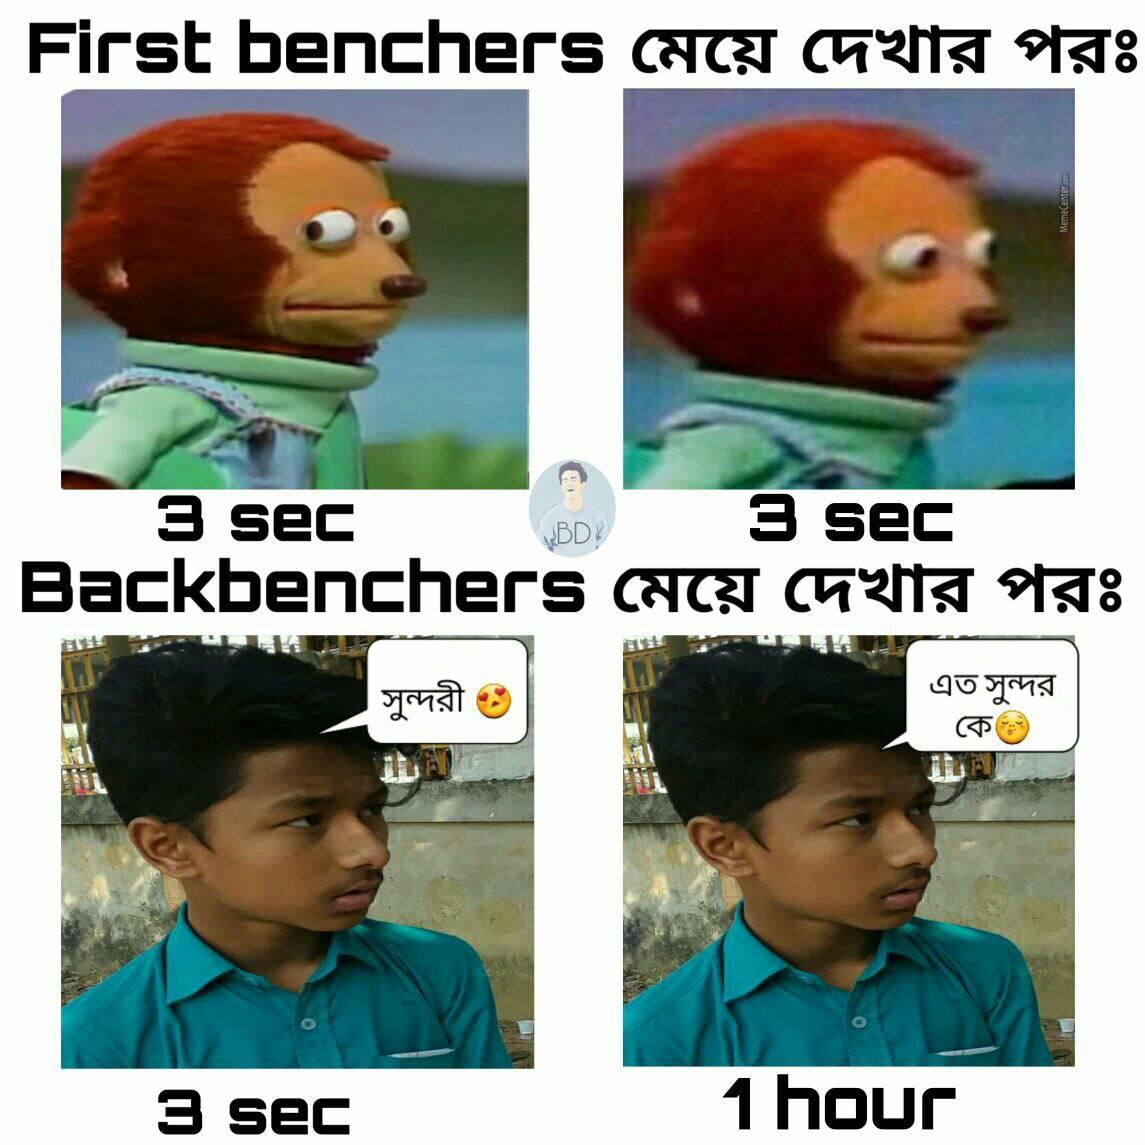
Caption: First benchers মেয়ে দেখার পরঃ    3 sec      3 sec    Backbenchers মেয়ে দেখার পরঃ   সুন্দরী    এত সুন্দর কে     3 sec    1 hour
Label: non-hate